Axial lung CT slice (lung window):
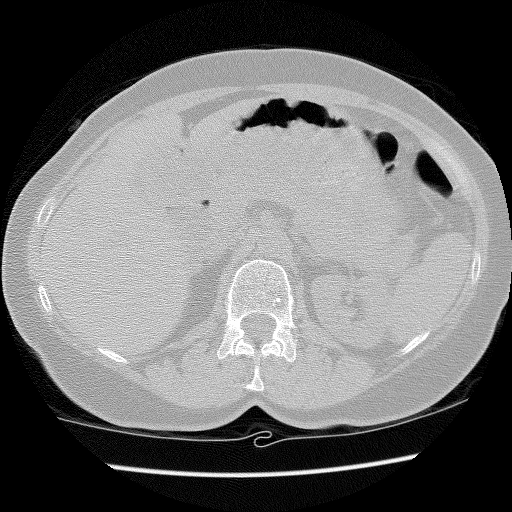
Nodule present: no